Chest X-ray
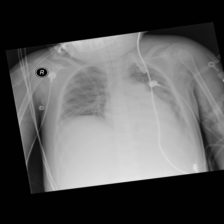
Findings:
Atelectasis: positive
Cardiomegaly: negative
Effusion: negative
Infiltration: positive
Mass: negative
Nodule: negative
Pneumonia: negative
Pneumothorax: negative
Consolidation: negative
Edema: negative
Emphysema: negative
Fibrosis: negative
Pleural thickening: negative
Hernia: negative